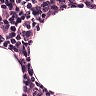
Metastatic tissue present: no